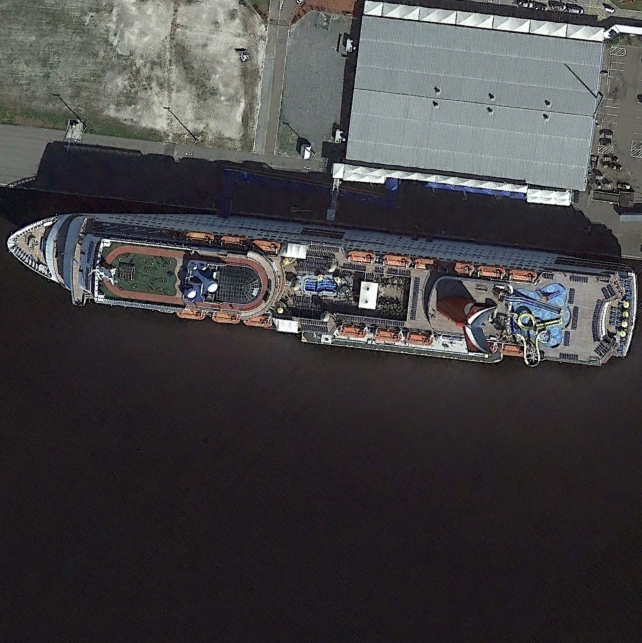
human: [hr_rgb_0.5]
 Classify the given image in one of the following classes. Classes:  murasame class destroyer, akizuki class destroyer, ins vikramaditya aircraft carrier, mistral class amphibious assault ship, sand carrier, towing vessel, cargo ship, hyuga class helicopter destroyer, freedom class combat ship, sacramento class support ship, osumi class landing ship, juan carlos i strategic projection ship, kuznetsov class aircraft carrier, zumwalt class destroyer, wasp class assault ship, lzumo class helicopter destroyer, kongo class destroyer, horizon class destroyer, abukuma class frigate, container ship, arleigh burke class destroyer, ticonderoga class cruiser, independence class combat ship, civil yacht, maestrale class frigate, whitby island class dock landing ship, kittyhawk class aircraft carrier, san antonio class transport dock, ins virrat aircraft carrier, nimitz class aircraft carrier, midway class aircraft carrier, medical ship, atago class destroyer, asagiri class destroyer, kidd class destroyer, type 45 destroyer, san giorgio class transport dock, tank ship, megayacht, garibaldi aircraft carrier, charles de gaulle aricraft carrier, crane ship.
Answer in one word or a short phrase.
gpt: Megayacht